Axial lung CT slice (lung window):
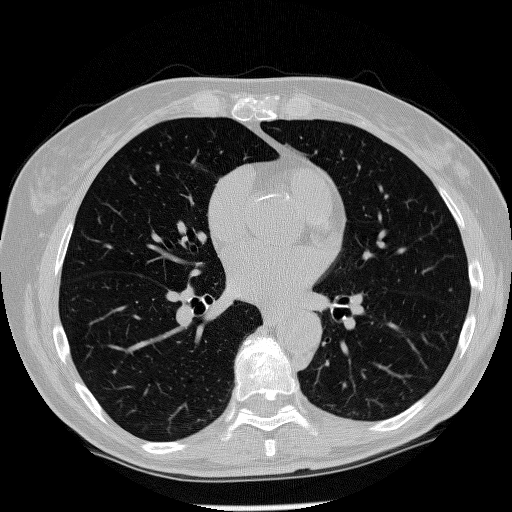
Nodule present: no